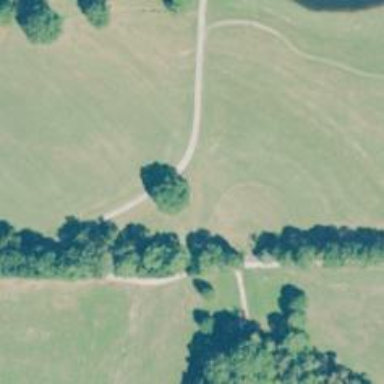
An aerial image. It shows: Driveway leading to service road.